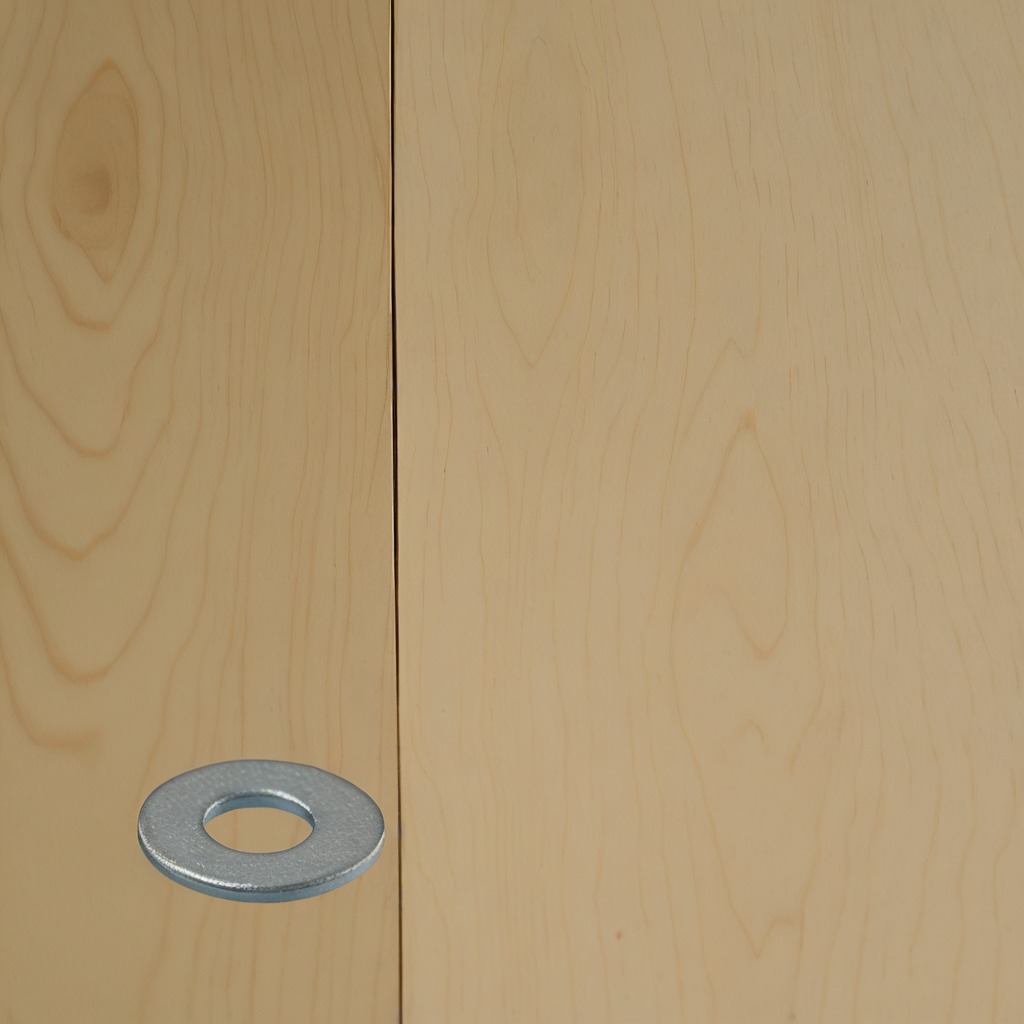
A flat metal washer lying on a plywood surface in a paint workshop lit by afternoon window light.